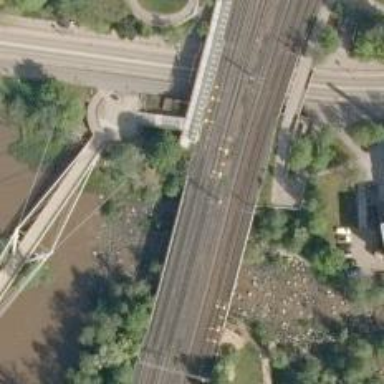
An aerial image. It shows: Bridge carrying continuous electrified railway tracks with contact line.